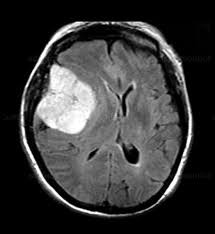
Label: meningioma